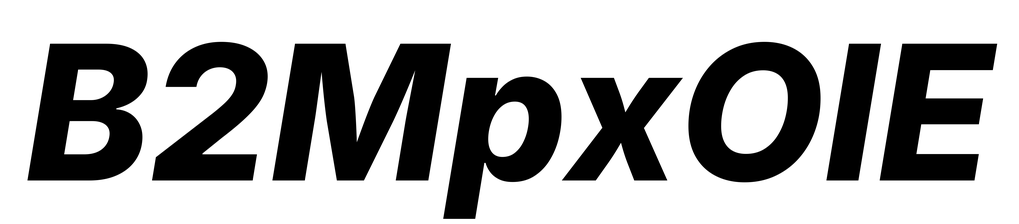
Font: Inter-Italic_ExtraBold_Italic